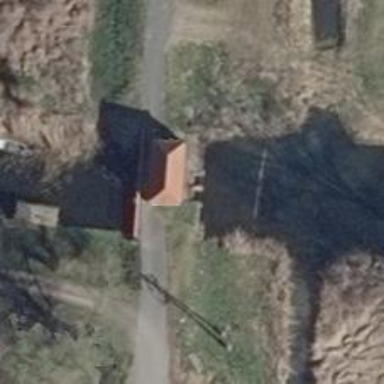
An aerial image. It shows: Paved path on bridge.